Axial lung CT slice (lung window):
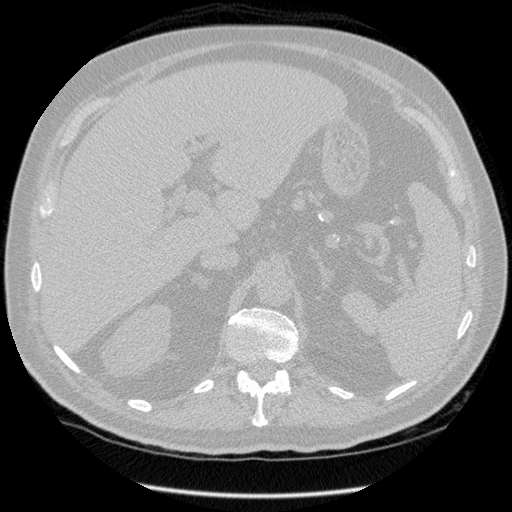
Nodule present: no